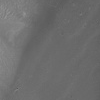
Atmospheric dust classification: not_dusty